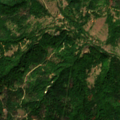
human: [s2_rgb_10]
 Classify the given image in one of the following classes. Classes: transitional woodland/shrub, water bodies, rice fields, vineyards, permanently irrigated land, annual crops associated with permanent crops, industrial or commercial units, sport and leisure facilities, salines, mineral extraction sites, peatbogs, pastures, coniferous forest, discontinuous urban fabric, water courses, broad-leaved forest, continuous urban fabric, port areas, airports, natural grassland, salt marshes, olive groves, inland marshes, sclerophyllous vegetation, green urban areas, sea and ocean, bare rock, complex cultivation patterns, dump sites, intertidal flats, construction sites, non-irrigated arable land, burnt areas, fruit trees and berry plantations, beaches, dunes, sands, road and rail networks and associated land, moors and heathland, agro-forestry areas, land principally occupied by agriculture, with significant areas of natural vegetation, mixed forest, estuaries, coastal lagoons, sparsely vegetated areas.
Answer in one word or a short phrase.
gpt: land principally occupied by agriculture, with significant areas of natural vegetation, mixed forest, transitional woodland/shrub